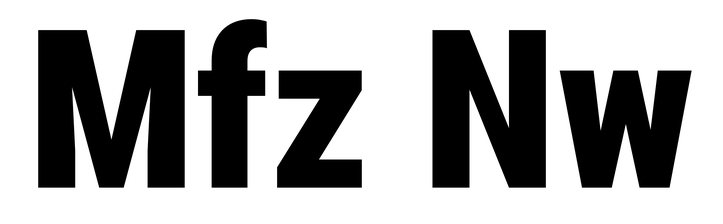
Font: Roboto_Condensed_Black